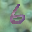
Label: 6